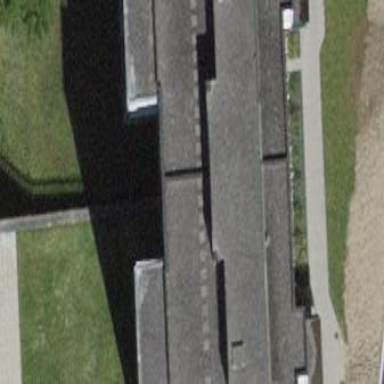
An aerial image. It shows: Flat-roofed building.